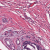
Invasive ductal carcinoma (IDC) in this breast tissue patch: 0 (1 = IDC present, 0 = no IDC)